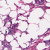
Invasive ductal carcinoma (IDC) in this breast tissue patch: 1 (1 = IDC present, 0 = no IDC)